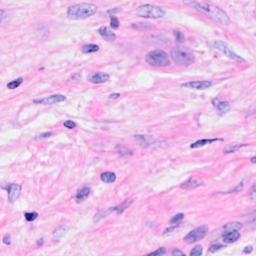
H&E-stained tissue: Breast